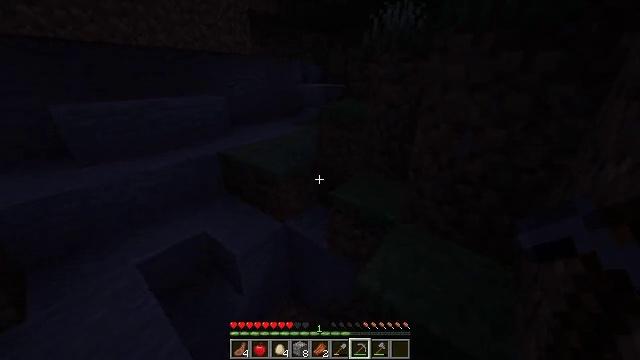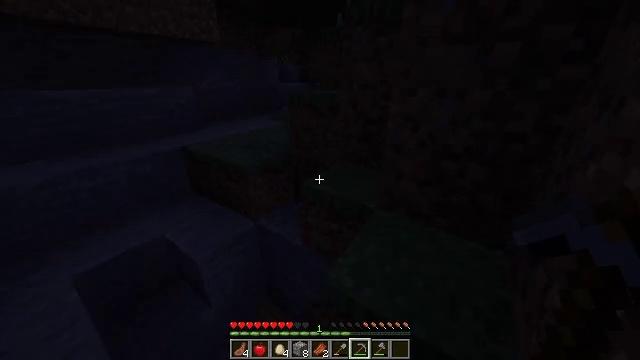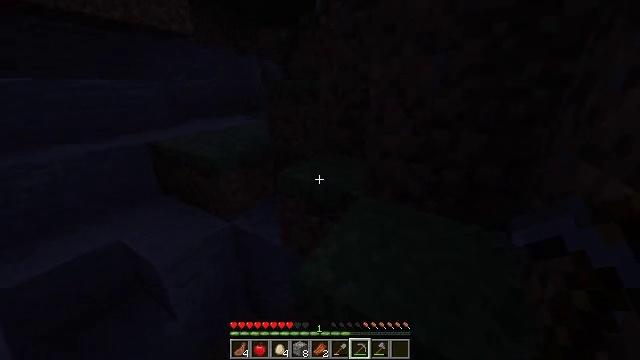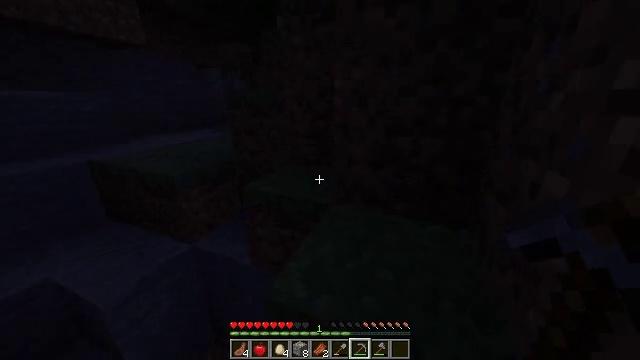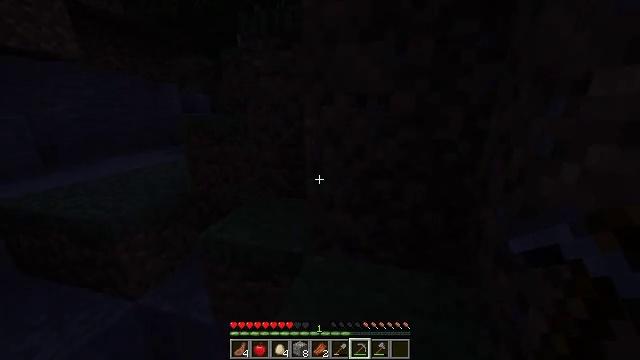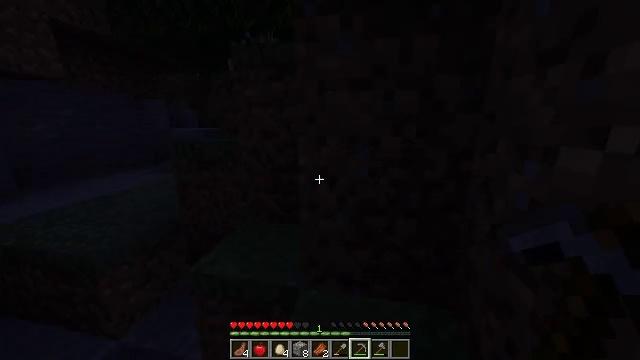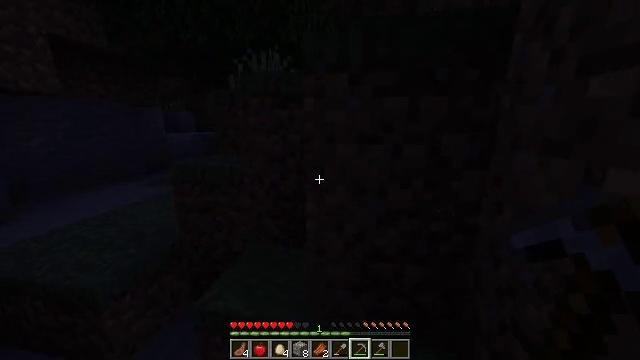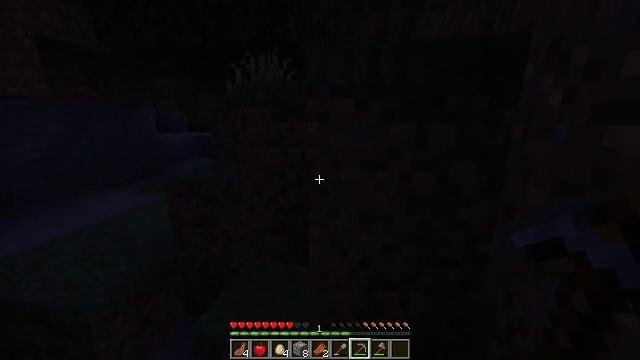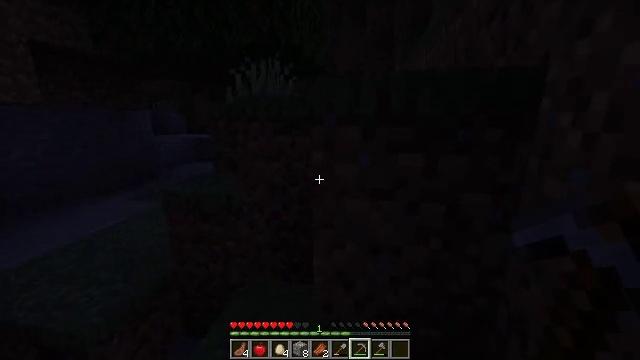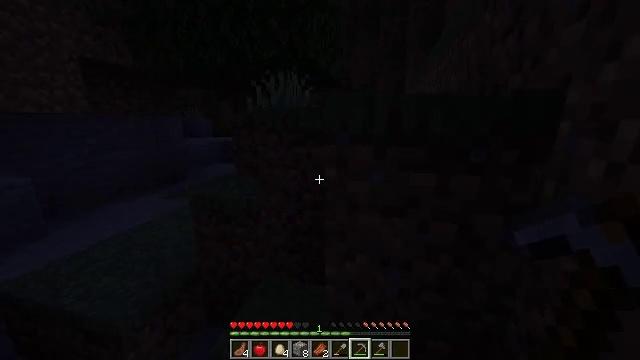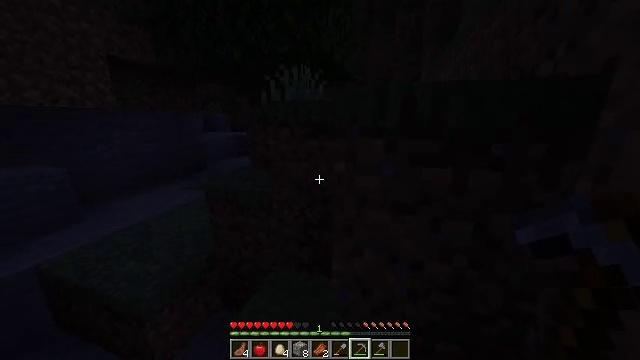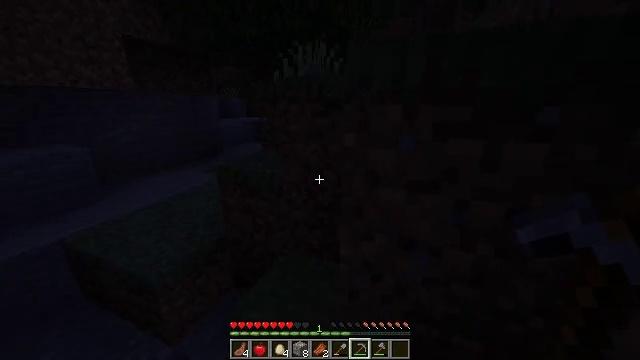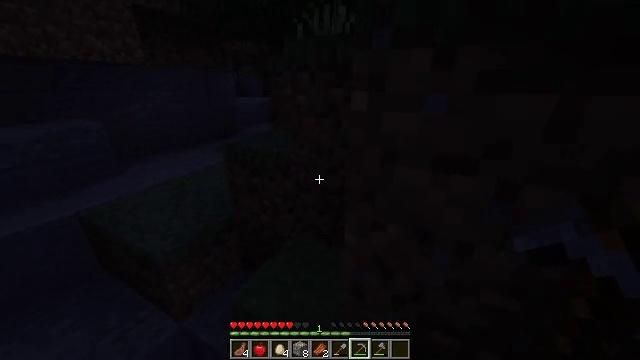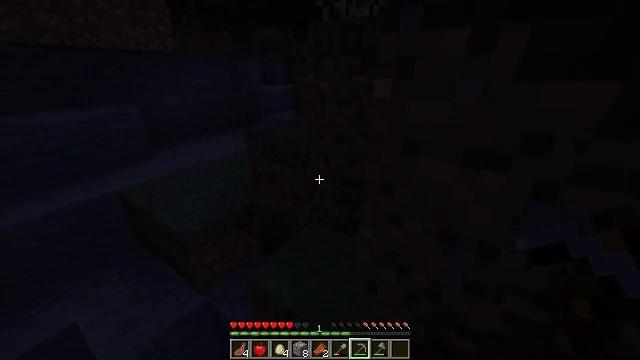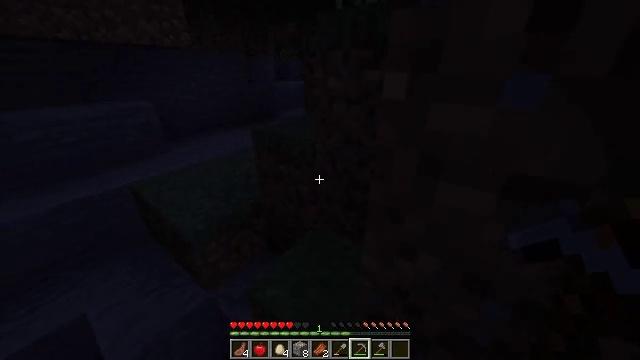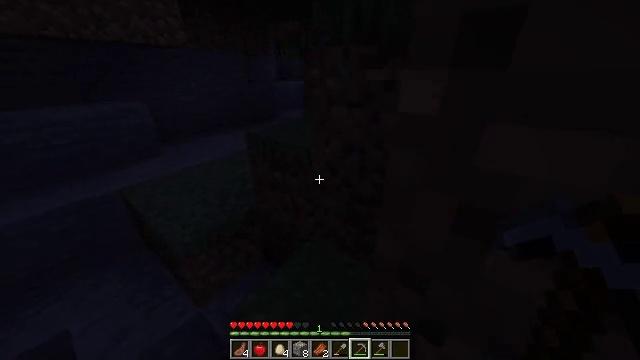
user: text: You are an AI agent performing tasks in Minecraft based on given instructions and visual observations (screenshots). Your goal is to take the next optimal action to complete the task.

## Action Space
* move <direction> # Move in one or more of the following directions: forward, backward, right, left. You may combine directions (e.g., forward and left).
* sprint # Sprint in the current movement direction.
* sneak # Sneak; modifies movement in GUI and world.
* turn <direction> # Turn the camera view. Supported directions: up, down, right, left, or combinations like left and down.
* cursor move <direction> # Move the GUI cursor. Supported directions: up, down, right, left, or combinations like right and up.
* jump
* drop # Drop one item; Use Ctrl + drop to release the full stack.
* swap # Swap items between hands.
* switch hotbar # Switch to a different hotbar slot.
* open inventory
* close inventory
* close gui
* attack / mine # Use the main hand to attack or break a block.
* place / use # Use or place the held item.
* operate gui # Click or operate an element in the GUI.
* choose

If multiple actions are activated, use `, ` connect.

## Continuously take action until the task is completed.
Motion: motion action
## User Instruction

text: Collect birch leaves from the tree.
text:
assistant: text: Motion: move forward, sprint, turn right
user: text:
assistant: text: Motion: move forward, sprint, turn right and up
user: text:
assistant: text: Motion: move forward, sprint, turn right and up, jump
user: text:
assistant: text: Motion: move forward, sprint, turn right and up, jump
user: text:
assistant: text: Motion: move forward, sprint, turn right and up, jump
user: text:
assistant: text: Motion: move forward and move right, sprint, jump
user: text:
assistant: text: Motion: move forward and move right, sprint, jump
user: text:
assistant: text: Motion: move forward and move right, sprint
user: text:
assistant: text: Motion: move forward and move right, sprint, turn left
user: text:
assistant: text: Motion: move forward and move right, sprint, turn left and down, jump
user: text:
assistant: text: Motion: move forward, sprint, turn left and down, jump
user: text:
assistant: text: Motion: move forward, sprint, turn left and down
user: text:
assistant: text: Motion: move forward, sprint, turn left and down
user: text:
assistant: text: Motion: move forward, sprint, turn left and down
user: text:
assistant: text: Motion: move forward, sprint
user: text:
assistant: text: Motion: move forward, sprint
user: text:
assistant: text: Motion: move forward, sprint
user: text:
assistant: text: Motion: move forward, sprint
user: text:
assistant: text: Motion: move forward, sprint, turn right and up
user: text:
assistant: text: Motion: move forward, sprint, turn right and up
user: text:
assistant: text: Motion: move forward, sprint, turn right and up
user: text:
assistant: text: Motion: move forward and move right, sprint
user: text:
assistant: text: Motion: move forward and move right, sprint, jump
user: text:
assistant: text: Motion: move forward and move right, sprint, jump
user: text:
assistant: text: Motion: move forward, sprint, jump
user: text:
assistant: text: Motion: move forward, sprint, jump
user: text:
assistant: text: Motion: move forward, sprint
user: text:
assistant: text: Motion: move forward, sprint, turn right
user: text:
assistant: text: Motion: move forward, sprint, turn right
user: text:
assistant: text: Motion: move forward, sprint, turn right